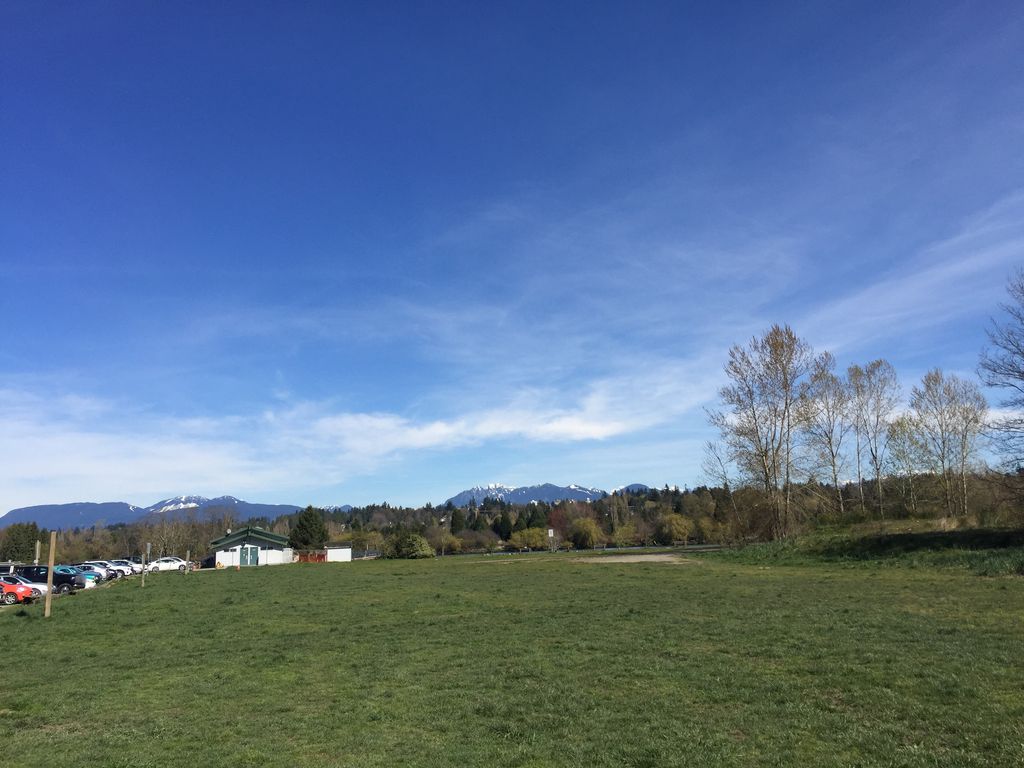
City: vancouver